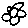
Label: flower